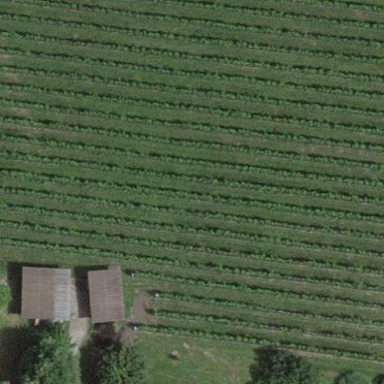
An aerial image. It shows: Vineyard growing grapes.